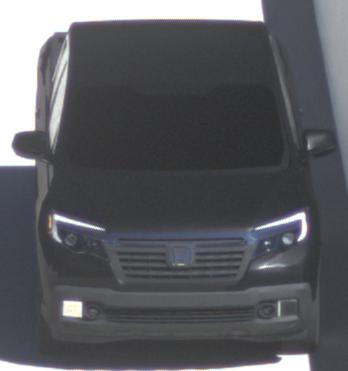
Make: Honda
Model: Ridgeline
Detailed model: Gen. 2
Model produced from: 2016
Model produced until: 2020
Doors: 4
Color: black
Road condition: dry road
Daytime: midday
Contrast: high contrast